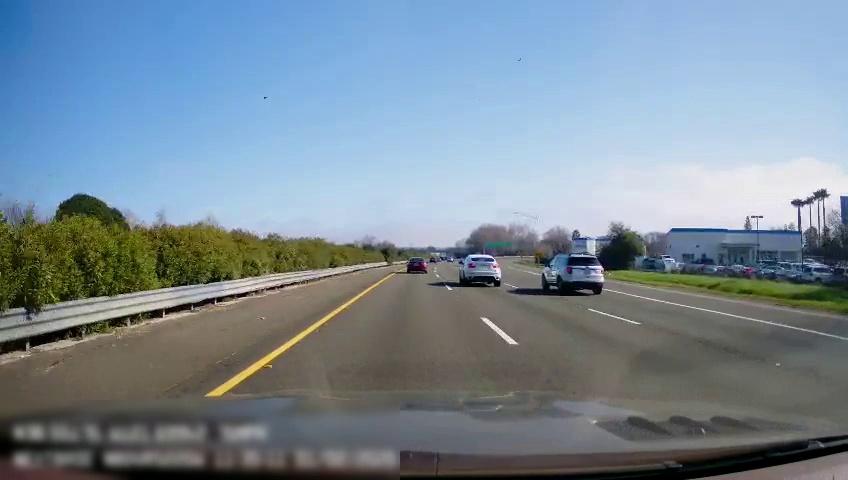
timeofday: Day
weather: Sunny
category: Drivable Space
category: Vehicles | SUV
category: Vehicles | Car
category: Vehicles | SUV
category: Lanes | Current Lane
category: Lanes | Current Lane
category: Lanes | Alternate Lane
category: Lanes | Alternate Lane